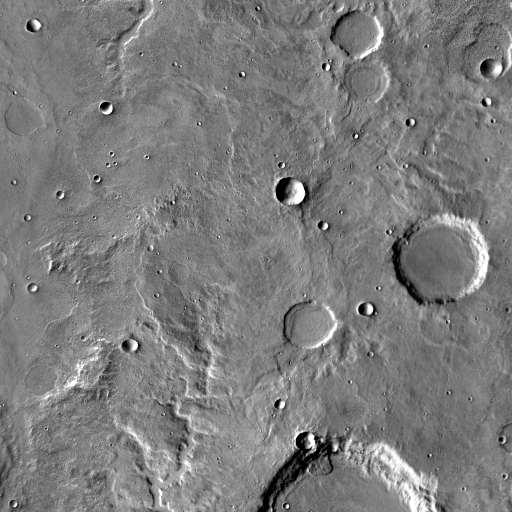
Crater classes present: Background, Other, Buried